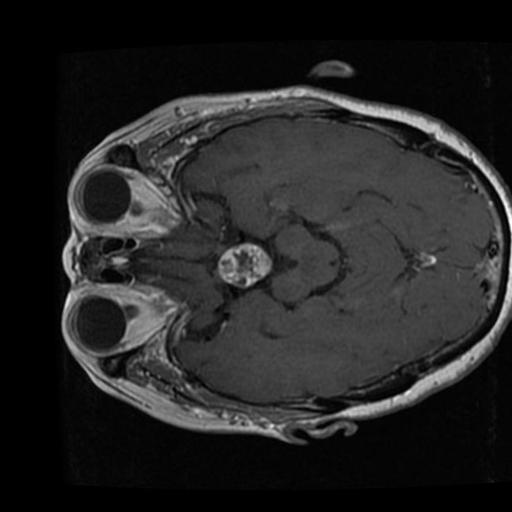
Label: brain_tumor